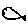
Label: fish